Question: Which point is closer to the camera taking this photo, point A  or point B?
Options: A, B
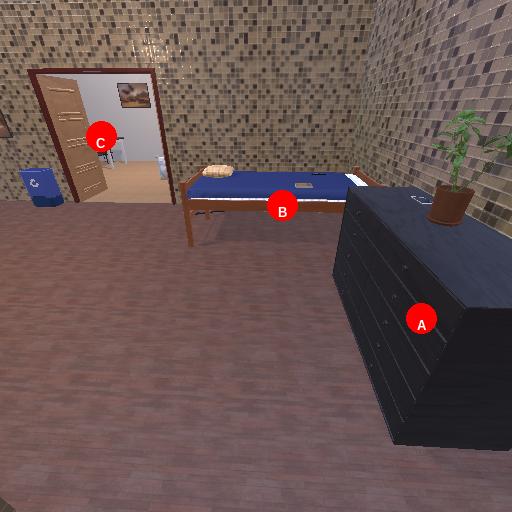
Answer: A